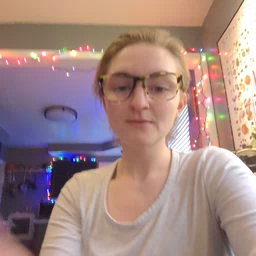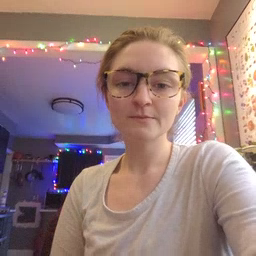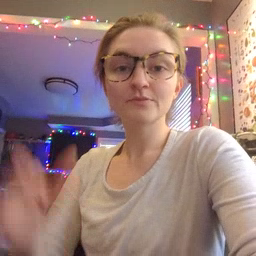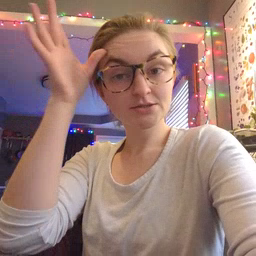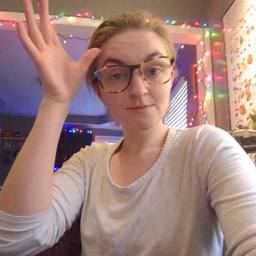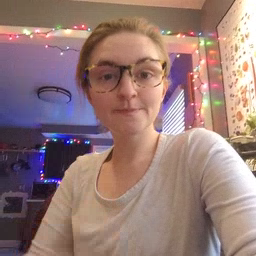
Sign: dad